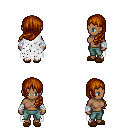
a pixel art fantasy rpg character, female body template, human, dark skin, white tattered cape, teal pants, brunette left-swept hairstyle, white cloth bandages, brown slippers, four views (front, back, left, right), 2x2 character sprite sheet, small pixel art, hard edges, no anti-aliasing